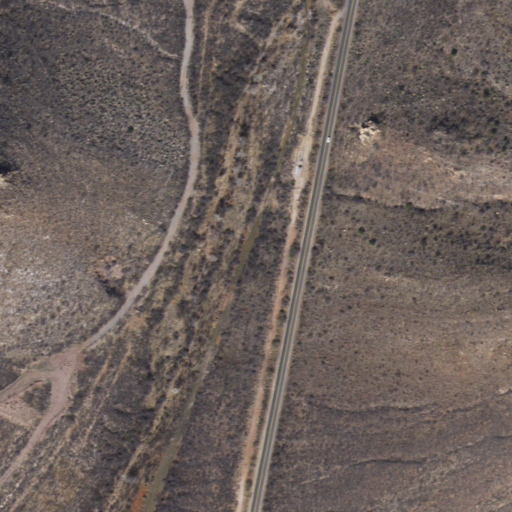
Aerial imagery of gap in Arizona named Black Gap containing shrub and open development